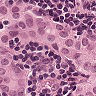
Metastatic tissue present: yes